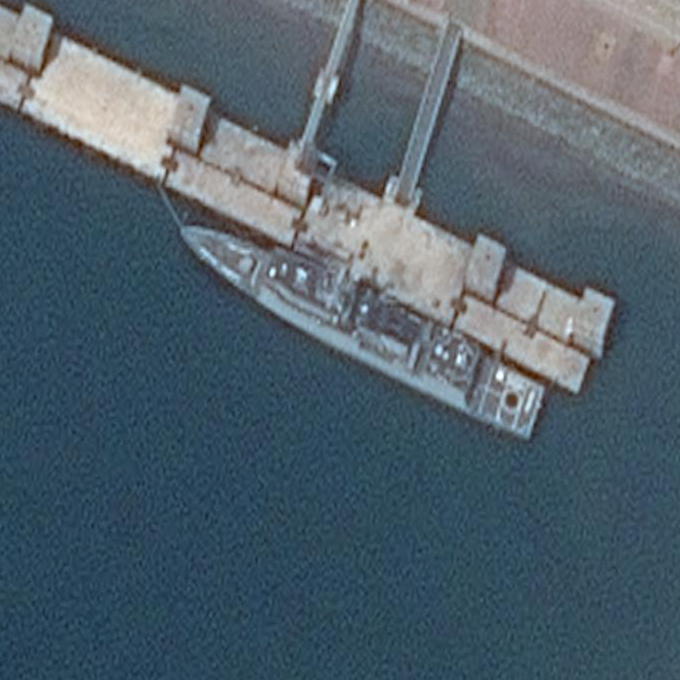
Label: destroyer